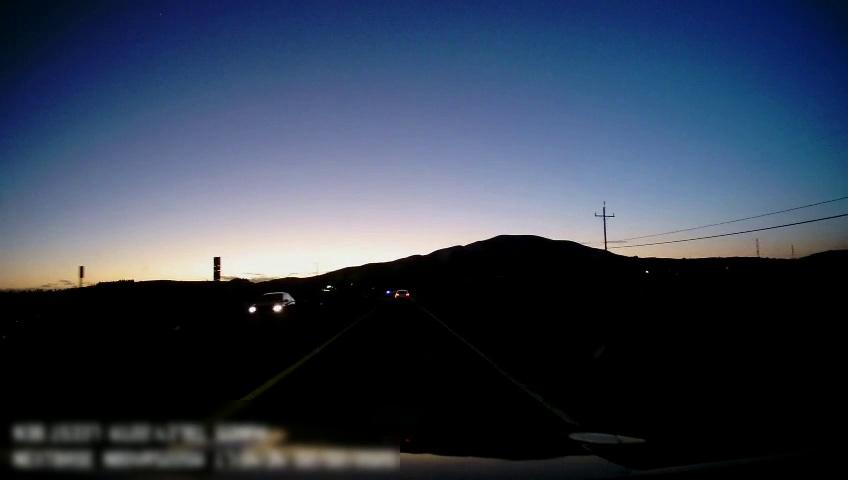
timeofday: Dusk/Dawn/Twilight
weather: Other
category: Drivable Space
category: Vehicles | Car
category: Vehicles | Car
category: Lanes | Current Lane
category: Lanes | Current Lane